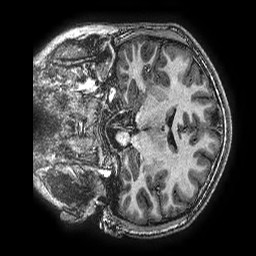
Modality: T1w
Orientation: coronal
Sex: female
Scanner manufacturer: ge
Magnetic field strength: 3 T
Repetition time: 0.00766 s
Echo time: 0.003476 s